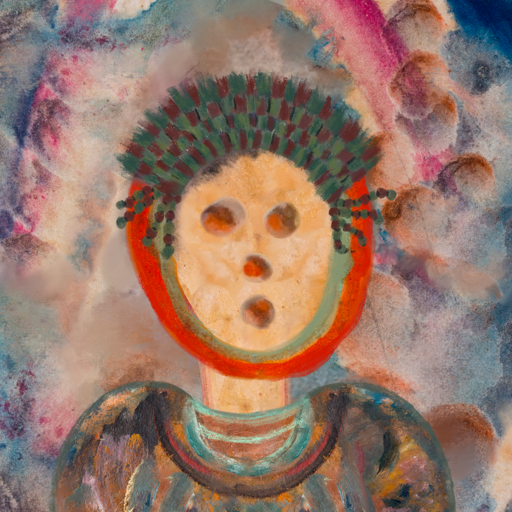
Background: Rupkatha, Head And Neck Front: Childish, Face Front: Rupkatha, Bust: Boggyland, Hair Front: Sisters, Head Accessory: After_Raid_Crown, Second Necklace: Blank, Necklace: Blank, Baby: Blank